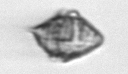
Label: Kryptoperidinium_triquetrum